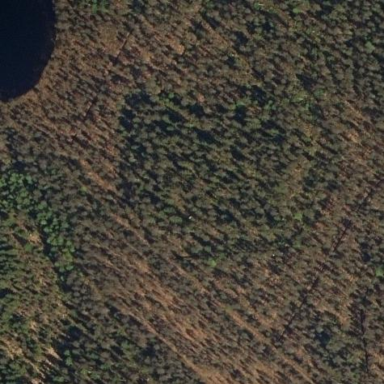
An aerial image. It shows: Woodland consisting mainly of needle-leaved trees.